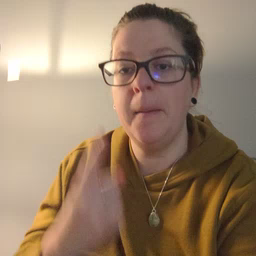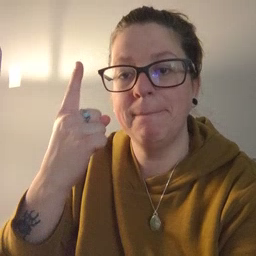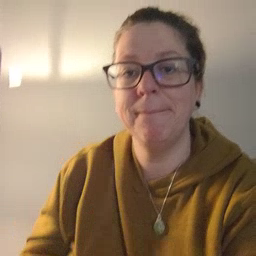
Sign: up